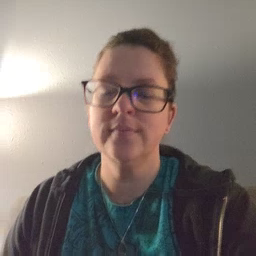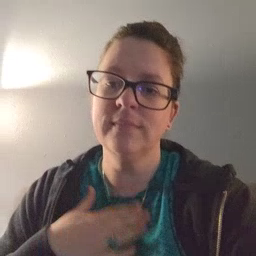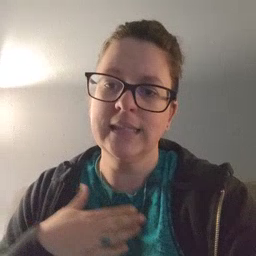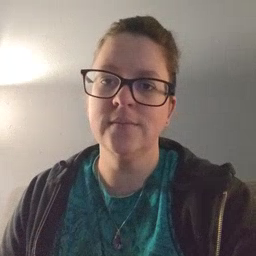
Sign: please